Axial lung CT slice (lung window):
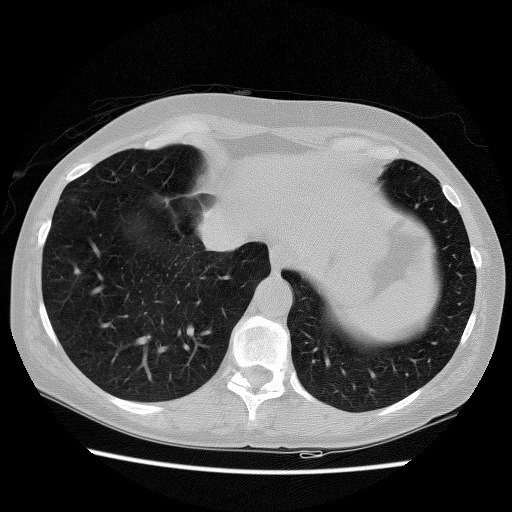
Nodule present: no